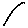
Label: line